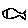
Label: fish